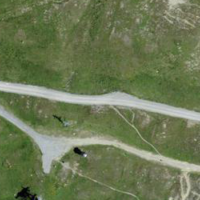
EUNIS habitat code: 26
Species observed at this site:
Oxytropis campestris
Veronica aphylla
Adenostyles alliariae
Dryas octopetala
Geum montanum
Montifringilla nivalis
Saxifraga aizoides
Crepis aurea